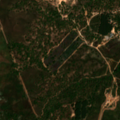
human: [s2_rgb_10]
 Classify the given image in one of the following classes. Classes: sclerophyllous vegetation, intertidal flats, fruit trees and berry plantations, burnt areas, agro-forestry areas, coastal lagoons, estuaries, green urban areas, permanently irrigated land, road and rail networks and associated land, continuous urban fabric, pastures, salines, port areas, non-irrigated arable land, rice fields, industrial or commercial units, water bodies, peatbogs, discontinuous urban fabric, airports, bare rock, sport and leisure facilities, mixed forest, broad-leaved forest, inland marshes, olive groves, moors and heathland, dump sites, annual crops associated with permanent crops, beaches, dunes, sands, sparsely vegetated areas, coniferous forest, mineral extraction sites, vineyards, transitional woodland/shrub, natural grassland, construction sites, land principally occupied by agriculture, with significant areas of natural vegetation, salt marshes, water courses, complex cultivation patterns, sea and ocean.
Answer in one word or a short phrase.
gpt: continuous urban fabric